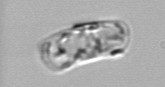
Label: Guinardia_striata